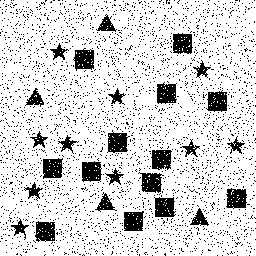
Squares: 13
Triangles: 4
Stars: 10
Total shapes: 27